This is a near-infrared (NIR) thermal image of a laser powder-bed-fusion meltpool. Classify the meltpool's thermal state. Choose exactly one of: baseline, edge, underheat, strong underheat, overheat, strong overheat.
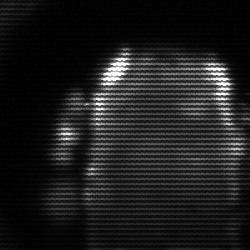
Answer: baseline